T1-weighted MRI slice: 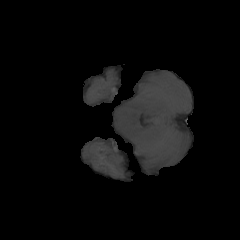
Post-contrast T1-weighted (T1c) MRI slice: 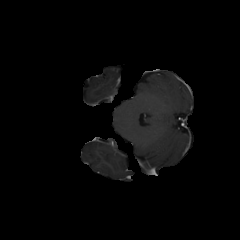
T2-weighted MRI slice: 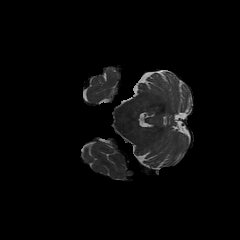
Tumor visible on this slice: no